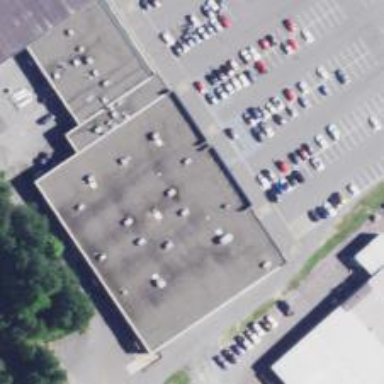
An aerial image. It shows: Fitness centre on leisure land.